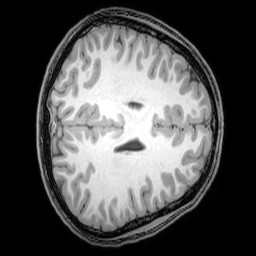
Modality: T1w
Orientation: axial
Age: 21
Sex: male
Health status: healthy
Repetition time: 0.081 s
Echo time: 0.037 s